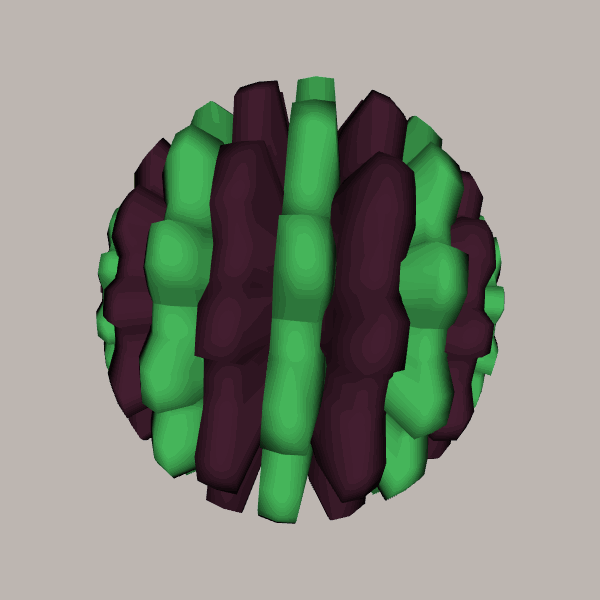
Background: light